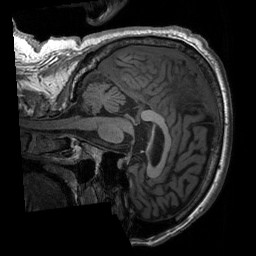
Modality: T1w
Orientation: sagittal
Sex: male
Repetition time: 1.95 s
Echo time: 0.026 s